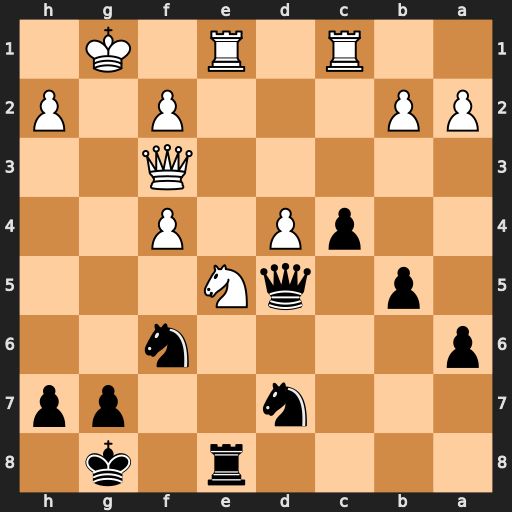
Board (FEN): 4r1k1/3n2pp/p4n2/1p1qN3/2pP1P2/5Q2/PP3P1P/2R1R1K1
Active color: b
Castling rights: -
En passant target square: -
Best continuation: Rxe5 Qxd5+ Rxd5